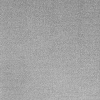
Atmospheric dust classification: dusty